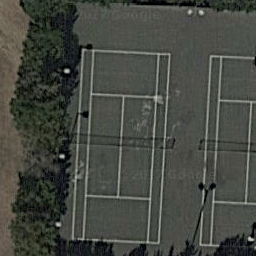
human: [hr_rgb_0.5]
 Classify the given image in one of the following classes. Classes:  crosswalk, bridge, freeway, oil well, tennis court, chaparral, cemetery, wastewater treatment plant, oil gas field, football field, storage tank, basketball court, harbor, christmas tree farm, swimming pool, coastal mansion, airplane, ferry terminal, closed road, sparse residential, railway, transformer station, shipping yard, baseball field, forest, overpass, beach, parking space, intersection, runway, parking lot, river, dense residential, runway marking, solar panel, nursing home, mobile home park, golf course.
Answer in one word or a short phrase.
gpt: tennis court